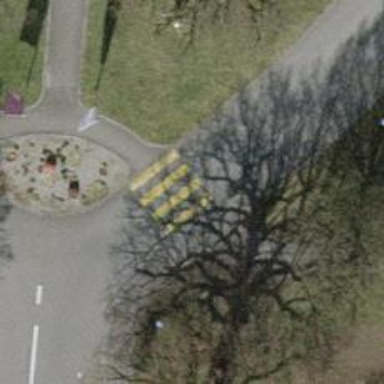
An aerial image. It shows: Uncontrolled crossing on the road.